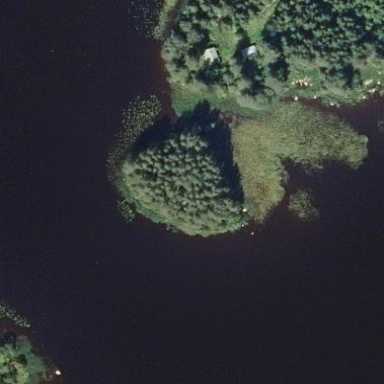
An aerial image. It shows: Island covered with woodland.